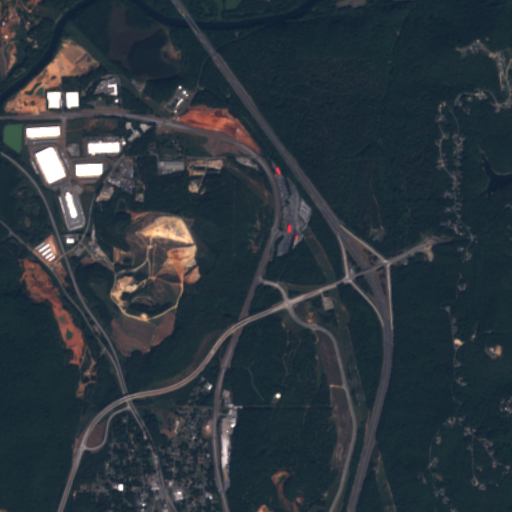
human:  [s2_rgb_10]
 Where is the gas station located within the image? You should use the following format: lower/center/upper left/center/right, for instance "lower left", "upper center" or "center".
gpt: The gas station is located in the center right of the image.
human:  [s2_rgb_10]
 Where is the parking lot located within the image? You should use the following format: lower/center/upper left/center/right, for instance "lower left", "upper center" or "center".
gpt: The parking lot is located in the lower left of the image.
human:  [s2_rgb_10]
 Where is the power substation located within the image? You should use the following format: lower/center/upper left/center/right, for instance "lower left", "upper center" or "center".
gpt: The power substation is located in the center of the image.
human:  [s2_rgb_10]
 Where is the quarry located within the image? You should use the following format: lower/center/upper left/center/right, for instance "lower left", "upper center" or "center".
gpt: The quarry is located in the lower left of the image.
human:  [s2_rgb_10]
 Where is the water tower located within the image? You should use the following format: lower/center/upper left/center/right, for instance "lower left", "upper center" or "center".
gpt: The water tower is located in the lower right of the image.
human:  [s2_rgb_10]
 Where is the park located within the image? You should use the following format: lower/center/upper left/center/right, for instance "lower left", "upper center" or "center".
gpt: There is no park in the image.